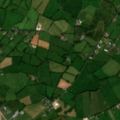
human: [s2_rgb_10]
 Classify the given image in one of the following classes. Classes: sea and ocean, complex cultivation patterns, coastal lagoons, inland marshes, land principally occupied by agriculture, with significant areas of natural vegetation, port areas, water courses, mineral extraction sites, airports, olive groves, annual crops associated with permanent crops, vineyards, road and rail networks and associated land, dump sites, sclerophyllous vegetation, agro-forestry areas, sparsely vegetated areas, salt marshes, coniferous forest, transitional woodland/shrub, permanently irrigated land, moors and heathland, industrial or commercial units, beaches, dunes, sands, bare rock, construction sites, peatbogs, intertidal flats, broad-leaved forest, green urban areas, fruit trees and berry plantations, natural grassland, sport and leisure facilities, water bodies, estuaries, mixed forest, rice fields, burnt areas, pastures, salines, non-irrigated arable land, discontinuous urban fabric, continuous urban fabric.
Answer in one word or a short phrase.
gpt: pastures